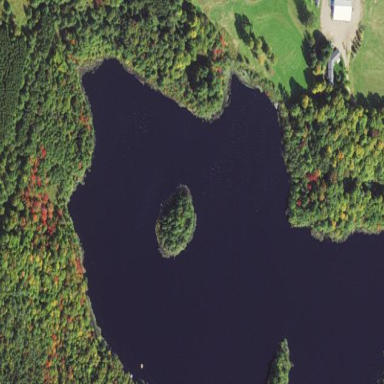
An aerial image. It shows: Lake with natural water.